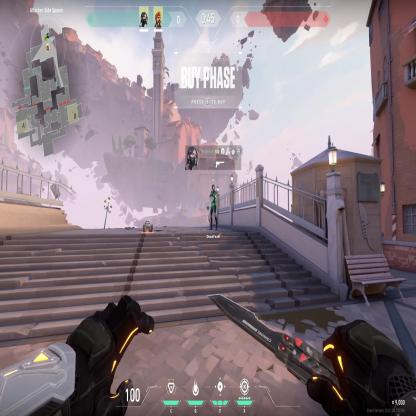
Label: dropped spike ; teammate